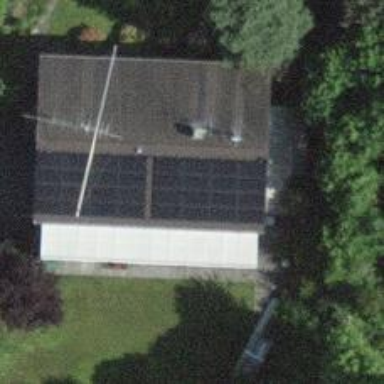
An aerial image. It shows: Solar power generator.